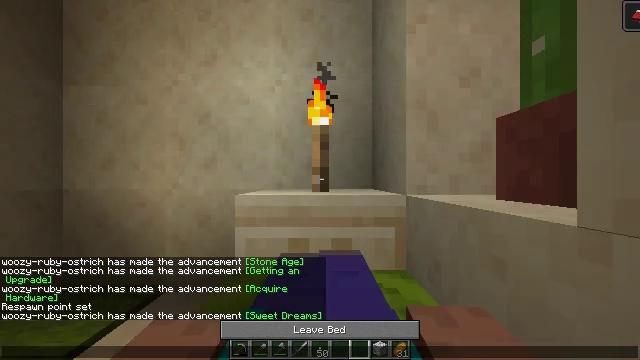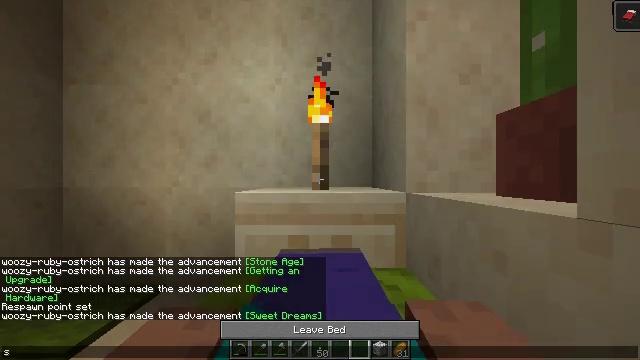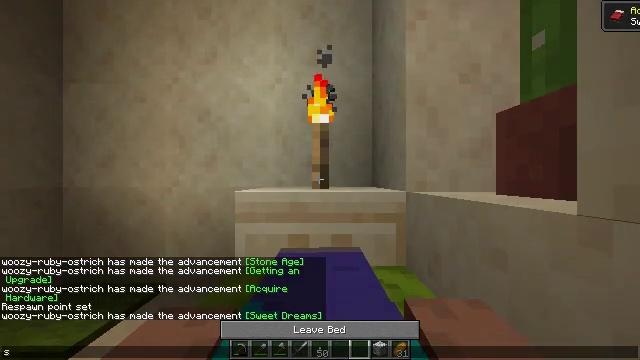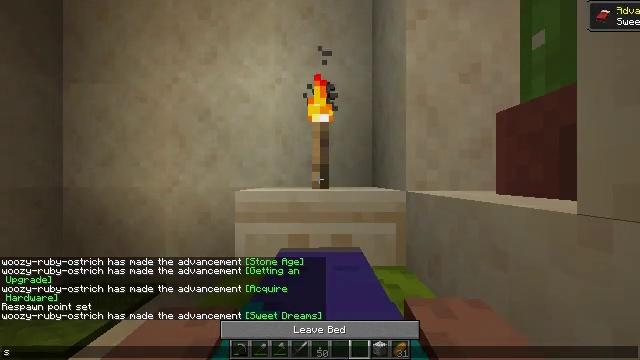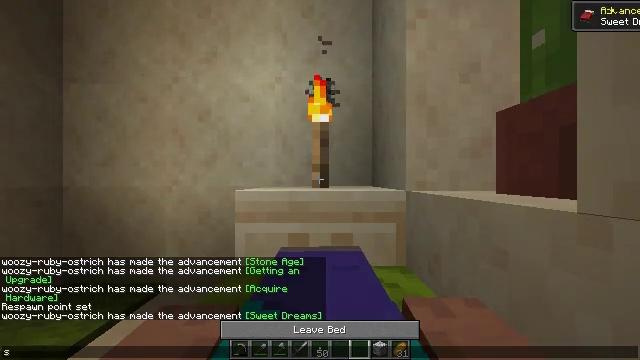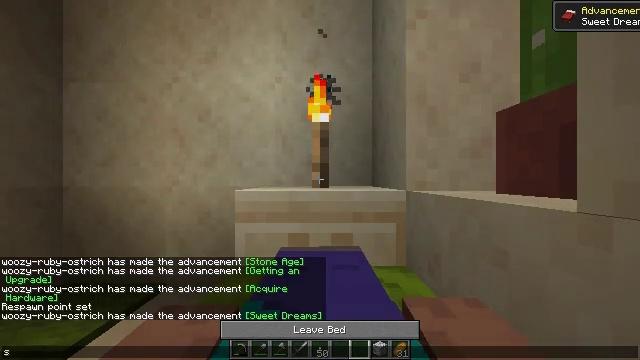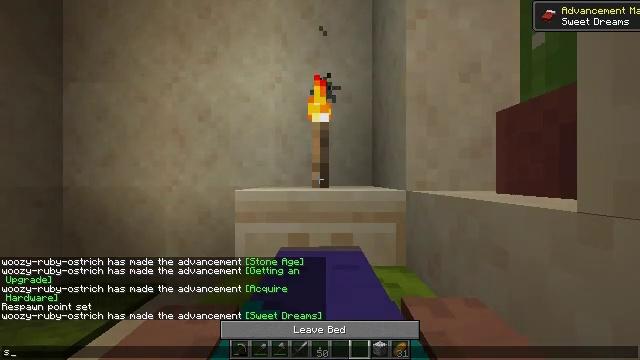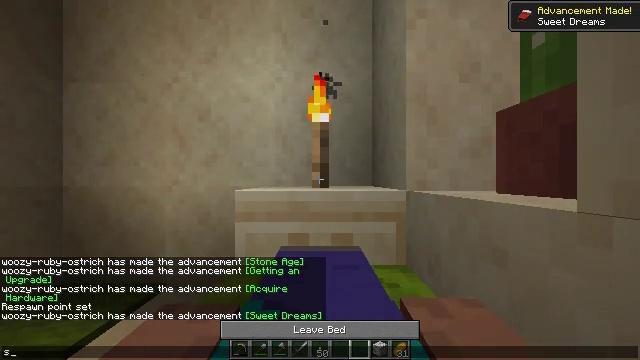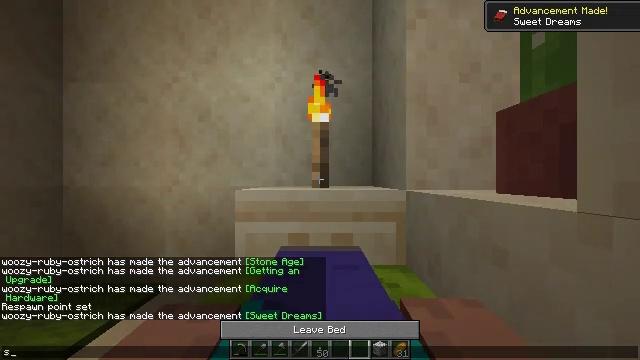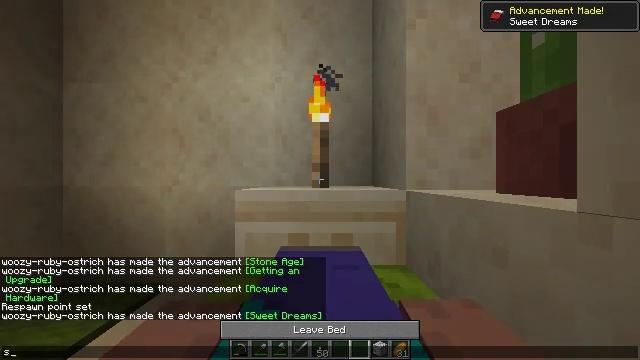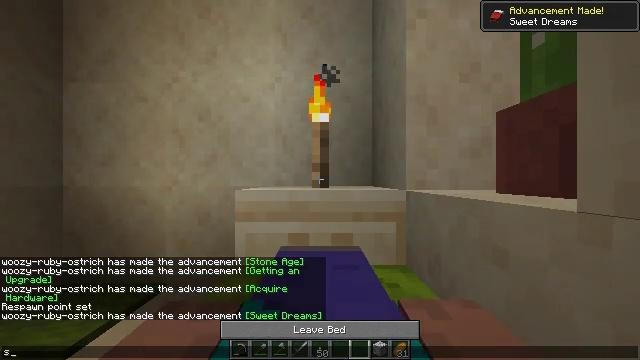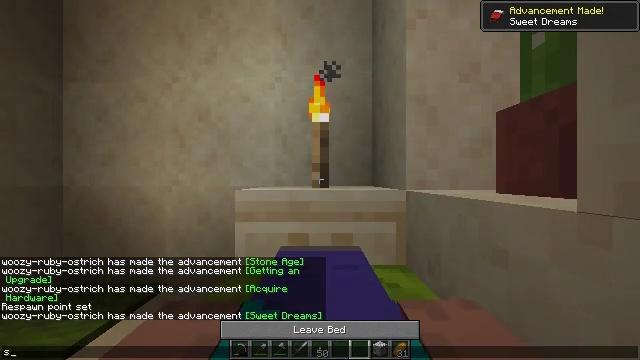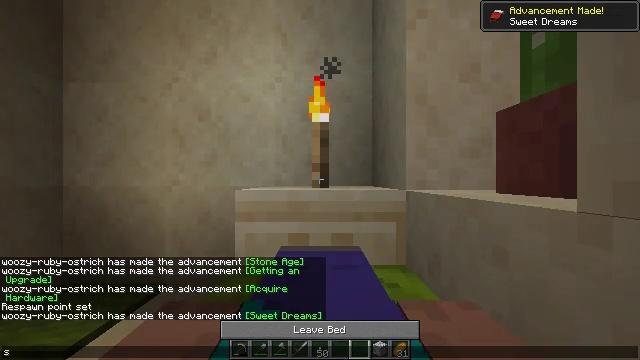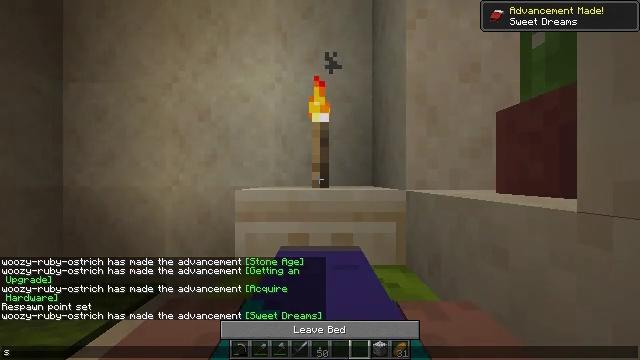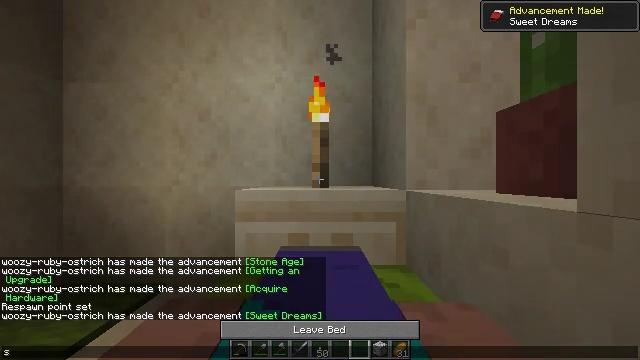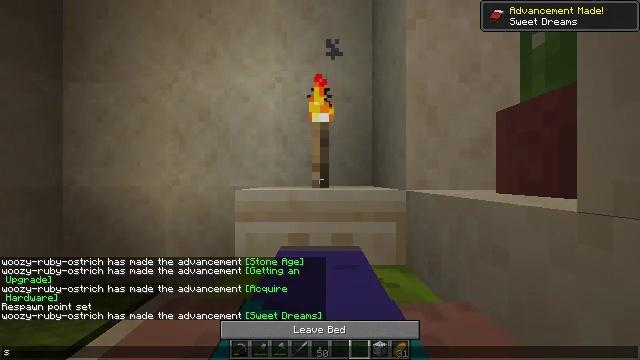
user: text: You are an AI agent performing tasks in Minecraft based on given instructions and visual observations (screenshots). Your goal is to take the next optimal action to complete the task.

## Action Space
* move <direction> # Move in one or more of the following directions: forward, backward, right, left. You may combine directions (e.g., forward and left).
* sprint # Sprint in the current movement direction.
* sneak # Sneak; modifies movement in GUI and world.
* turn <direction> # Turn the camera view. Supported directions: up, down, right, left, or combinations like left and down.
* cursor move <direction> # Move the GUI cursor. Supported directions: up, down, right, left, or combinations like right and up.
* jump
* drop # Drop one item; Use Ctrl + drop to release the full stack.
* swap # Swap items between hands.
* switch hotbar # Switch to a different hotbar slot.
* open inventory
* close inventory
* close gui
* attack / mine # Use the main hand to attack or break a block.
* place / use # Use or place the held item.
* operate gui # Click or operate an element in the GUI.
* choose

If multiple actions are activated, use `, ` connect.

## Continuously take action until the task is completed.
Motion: motion action
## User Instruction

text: Get the jungle button back into inventory.
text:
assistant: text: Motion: move back, cursor move left and down
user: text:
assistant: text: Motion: move back, cursor move left
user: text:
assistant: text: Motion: cursor move left
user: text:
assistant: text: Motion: cursor move left
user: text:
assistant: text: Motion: no_op
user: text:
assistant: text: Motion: no_op
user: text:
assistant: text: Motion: no_op
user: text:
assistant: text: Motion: no_op
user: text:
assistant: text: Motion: no_op
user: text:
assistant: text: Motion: no_op
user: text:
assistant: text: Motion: no_op
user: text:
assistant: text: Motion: no_op
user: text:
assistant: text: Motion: no_op
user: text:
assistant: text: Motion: no_op
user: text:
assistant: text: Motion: no_op
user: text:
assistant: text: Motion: no_op
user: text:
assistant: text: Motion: no_op
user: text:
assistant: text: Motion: cursor move right
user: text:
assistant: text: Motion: cursor move right and up
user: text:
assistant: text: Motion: cursor move right and up
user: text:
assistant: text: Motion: cursor move right and up
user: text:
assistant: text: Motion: cursor move right
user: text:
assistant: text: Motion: no_op
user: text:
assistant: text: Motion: no_op
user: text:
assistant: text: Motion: no_op
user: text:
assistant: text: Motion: cursor move left
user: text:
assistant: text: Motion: cursor move left
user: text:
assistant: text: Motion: cursor move left and up
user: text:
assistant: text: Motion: no_op
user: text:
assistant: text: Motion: no_op